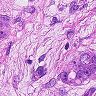
Metastatic tissue present: yes